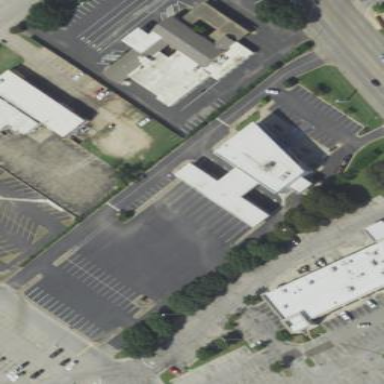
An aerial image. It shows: Commercial building.